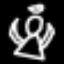
Label: angel